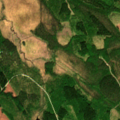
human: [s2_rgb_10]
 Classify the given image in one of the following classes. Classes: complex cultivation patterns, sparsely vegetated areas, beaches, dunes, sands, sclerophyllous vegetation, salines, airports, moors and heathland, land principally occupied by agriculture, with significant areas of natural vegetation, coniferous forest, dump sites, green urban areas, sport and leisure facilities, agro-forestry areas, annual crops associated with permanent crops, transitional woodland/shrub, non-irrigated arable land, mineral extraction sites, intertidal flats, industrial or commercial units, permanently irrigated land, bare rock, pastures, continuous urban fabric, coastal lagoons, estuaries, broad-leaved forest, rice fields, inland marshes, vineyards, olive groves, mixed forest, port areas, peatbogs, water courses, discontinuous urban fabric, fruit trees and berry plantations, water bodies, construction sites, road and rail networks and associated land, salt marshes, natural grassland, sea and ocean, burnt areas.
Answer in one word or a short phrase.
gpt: coniferous forest, mixed forest, transitional woodland/shrub, peatbogs